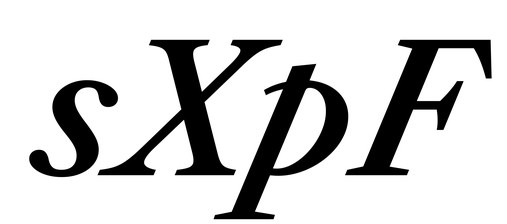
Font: LibreCaslonText-Italic_SemiBold_Italic